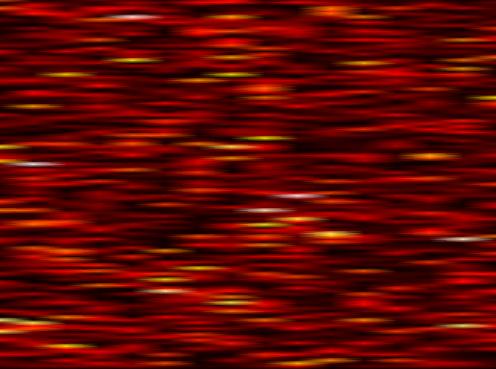
Label: WOLA